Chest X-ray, PA view. Patient: 60 years old, sex M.
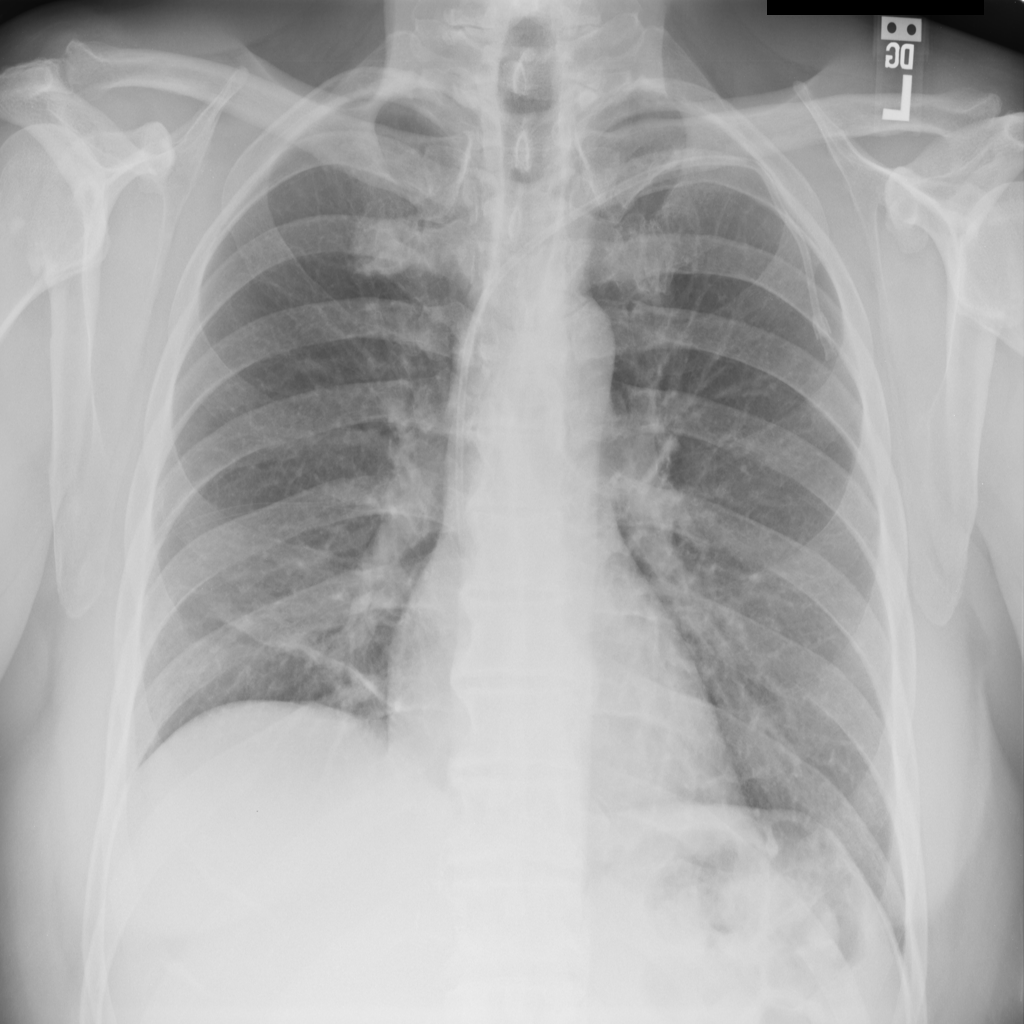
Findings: Atelectasis